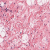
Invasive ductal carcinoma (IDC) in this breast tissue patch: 0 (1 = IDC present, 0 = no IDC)